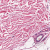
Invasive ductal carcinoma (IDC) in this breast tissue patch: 0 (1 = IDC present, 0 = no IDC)